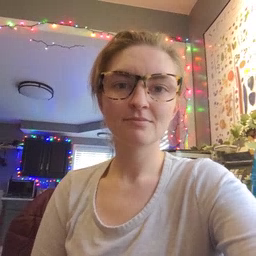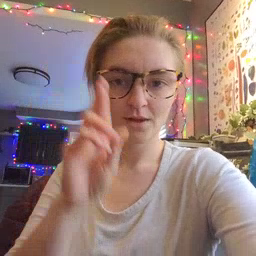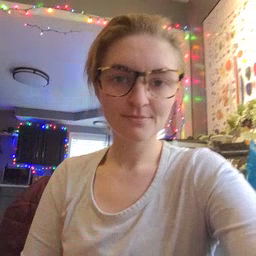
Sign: refrigerator